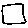
Label: square